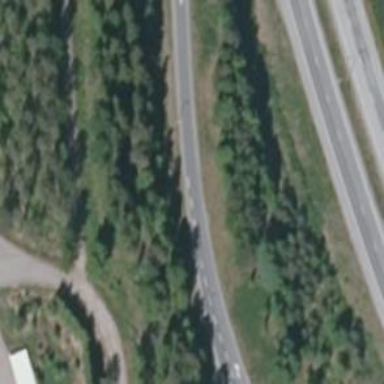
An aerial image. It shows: Trunk link road with asphalt surface.